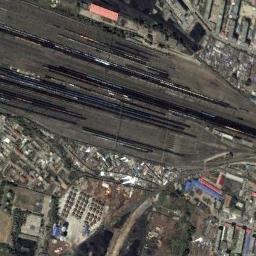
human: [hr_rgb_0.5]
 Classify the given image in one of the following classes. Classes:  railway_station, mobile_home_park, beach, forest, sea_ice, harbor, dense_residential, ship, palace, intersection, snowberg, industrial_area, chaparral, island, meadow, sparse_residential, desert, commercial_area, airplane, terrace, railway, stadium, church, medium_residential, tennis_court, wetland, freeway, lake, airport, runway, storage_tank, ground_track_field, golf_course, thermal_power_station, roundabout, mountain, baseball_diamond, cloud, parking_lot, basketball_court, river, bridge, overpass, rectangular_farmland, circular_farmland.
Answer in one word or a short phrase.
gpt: railway